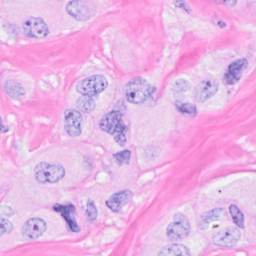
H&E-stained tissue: Breast